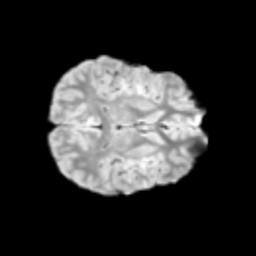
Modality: T2w
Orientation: axial
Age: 10
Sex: female
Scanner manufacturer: siemens
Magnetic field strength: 3 T
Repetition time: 3.8 s
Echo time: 0.07 s